Question: I have been trying to extract specific strings from the output in Linux
For example:
'''
ps -eo pid,args | grep PRD_ | egrep startscen.sh | more
'''
gives the following output

(Full-size image: <URL>
I am aware awk, sed, tr can be used to extract details like PID but I am not sure how to write a query to get exactly the pid of the row where the fourth column has a specific string like 'PROCESS_ALL_BETS'
Or how do I extract every character after _NAME=?
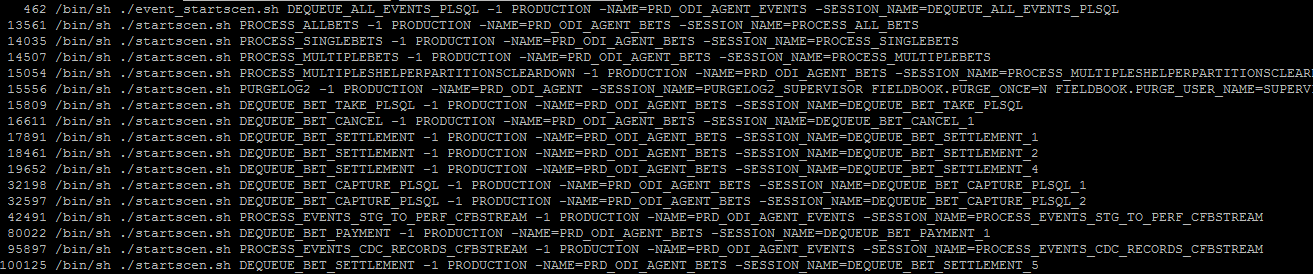
Answer: Awk to the rescue.
'''
ps -eo pid,args | awk '/PRD_/ && /startscen\.sh/ && $4 ~ /PROCESS_ALLBETS/'
'''
(In the image, you have 'PROCESS_ALLBETS', so I guess that's what you actually want, even though your text says 'PROCESS_ALL_BETS'.)
This selects for printing every line which matches all the following conditions:
- '/PRD_/''$6 ~ /^-NAME=PRD_/'- '/stratscen\.sh/''$3 ~ /startscen\.sh/''$3 == "startscen.sh"'- '$4 ~ /PROCESS_ALLBETS/'
The above will simply print all matching lines. To print just the first field and the eight field with the prefix '-SESSION_NAME=' removed, add something like
'''
{ n=$8; sub(/^-SESSION_NAME=/,"",n); print $1, n }
'''
just before the closing single quote.